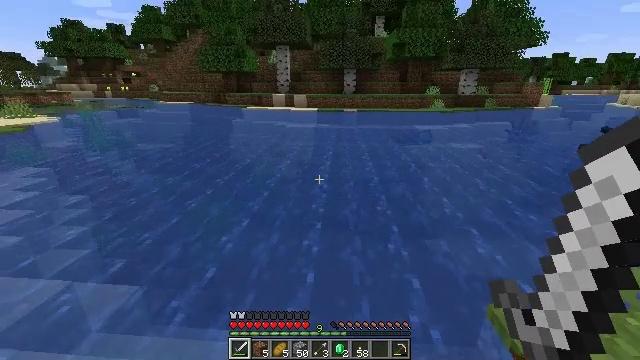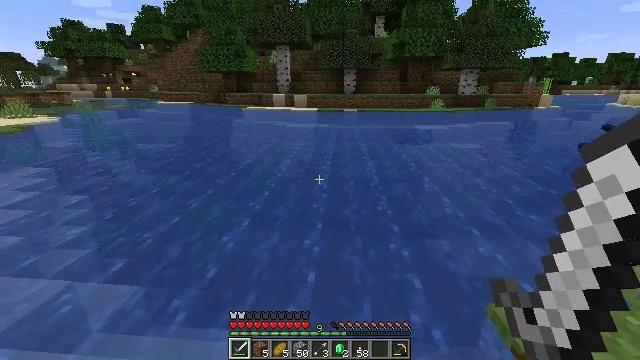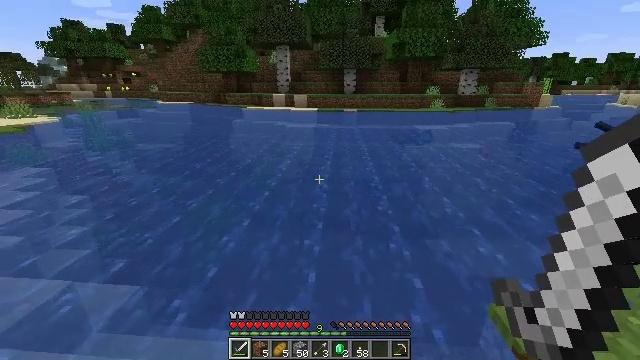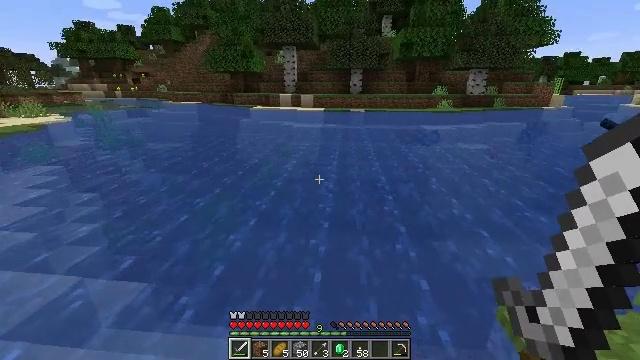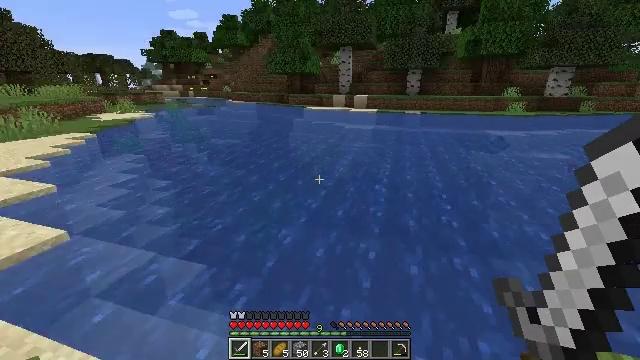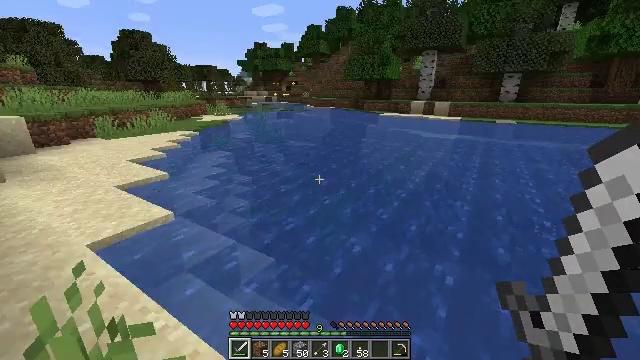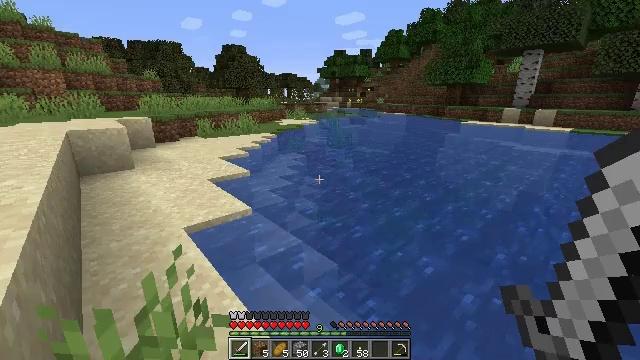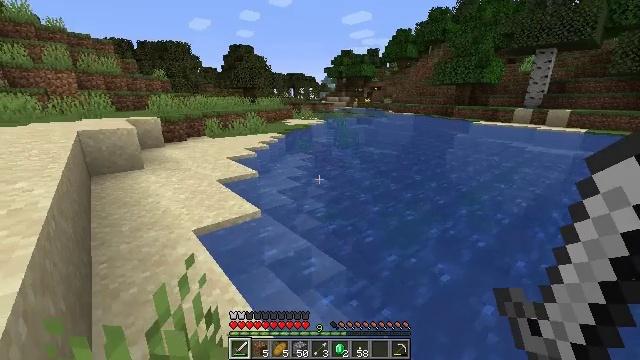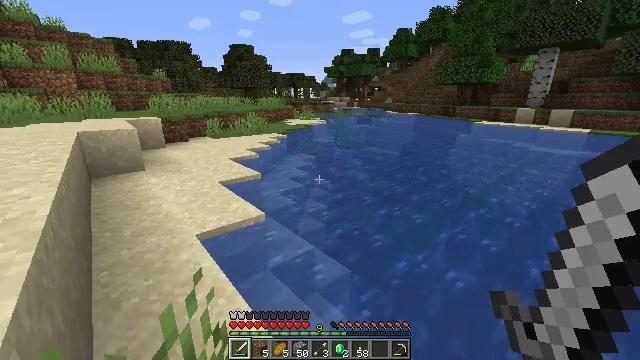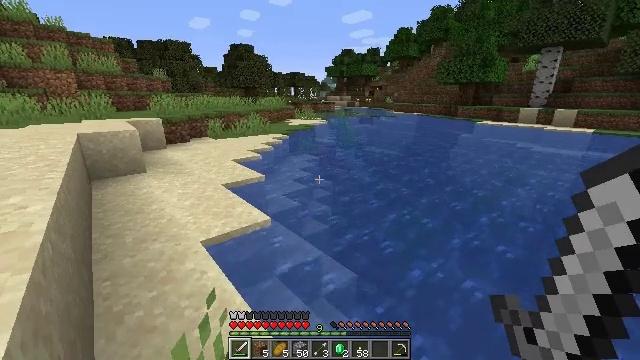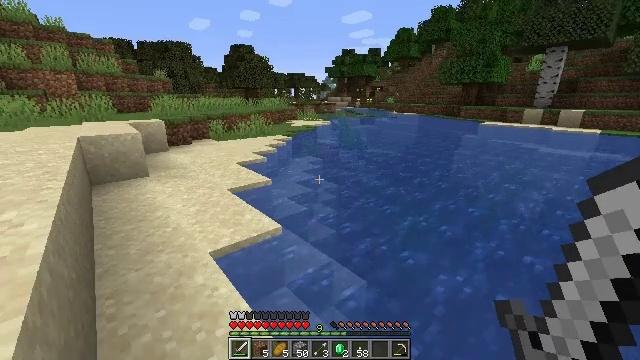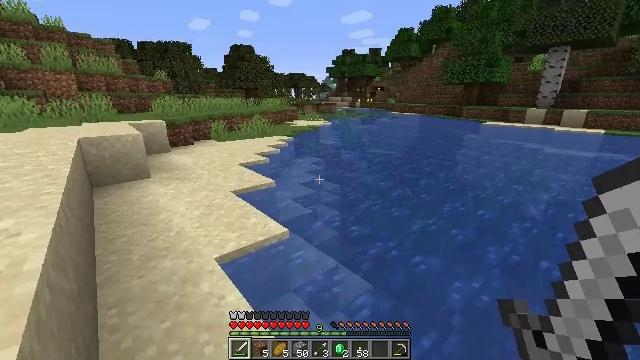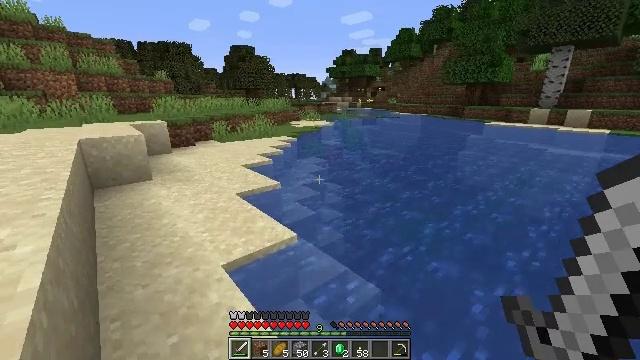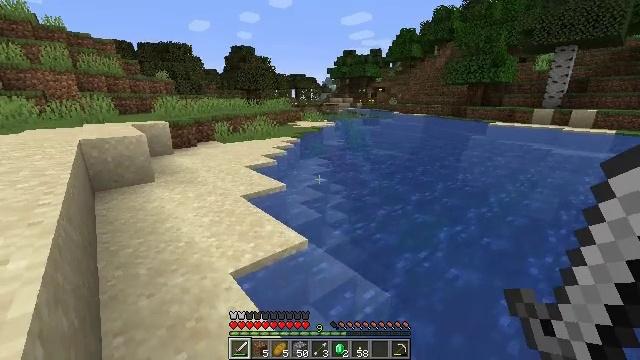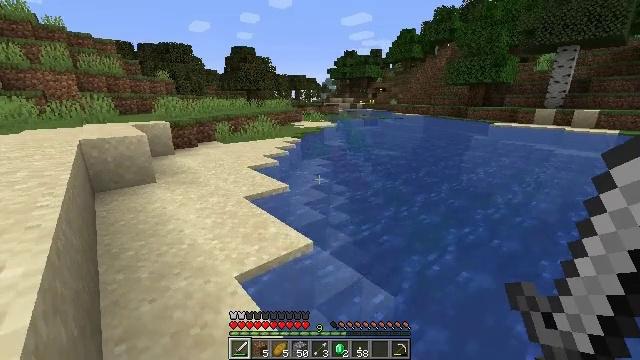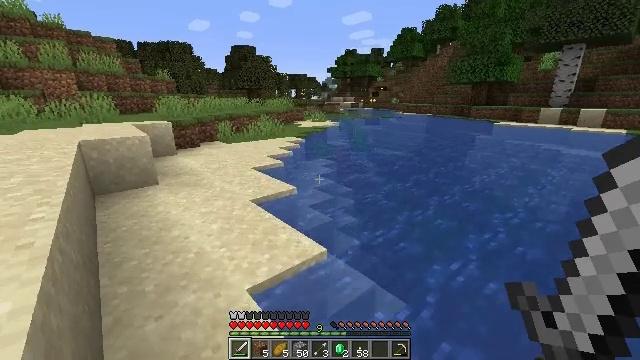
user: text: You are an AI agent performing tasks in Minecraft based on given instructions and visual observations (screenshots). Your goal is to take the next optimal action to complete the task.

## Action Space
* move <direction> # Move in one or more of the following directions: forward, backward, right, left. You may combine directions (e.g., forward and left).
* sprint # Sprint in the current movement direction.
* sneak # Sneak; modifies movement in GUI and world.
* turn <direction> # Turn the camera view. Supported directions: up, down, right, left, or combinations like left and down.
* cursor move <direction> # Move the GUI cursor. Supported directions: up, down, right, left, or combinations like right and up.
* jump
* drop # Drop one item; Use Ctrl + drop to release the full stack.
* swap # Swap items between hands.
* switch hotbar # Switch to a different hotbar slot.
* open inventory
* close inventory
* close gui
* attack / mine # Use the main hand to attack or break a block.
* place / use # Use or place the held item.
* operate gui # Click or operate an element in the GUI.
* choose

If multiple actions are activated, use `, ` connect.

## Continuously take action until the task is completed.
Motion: motion action
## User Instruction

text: Fish and kill the salmon.
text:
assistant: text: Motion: no_op
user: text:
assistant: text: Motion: no_op
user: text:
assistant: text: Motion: turn left
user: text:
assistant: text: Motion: move left, turn left
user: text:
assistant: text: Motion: move left, turn left and up
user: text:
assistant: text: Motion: move left, turn left and up
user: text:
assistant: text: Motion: move left, turn left
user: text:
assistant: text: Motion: move left
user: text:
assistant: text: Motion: move forward and move left
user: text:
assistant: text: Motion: move forward and move left
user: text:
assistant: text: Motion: move forward and move left
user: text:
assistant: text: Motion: move left
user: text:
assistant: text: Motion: move left
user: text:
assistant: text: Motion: move forward and move left
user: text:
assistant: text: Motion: move forward and move left
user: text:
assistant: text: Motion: move forward and move left
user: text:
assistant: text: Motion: move forward and move left
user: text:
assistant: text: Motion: move forward and move left
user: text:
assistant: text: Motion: move forward and move left
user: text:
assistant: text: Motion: move forward and move left
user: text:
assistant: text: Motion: move forward and move left
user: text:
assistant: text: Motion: move forward and move left
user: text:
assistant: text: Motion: move forward and move left
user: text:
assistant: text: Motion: move forward and move left
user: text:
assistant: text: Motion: move forward
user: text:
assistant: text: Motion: move forward
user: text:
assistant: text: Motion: move forward
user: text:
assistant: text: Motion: move forward
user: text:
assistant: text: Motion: move forward
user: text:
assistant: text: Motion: move forward